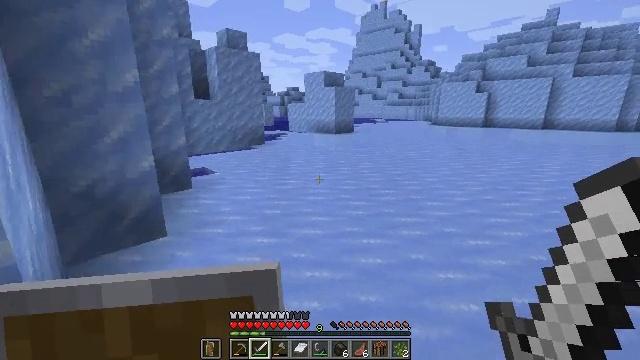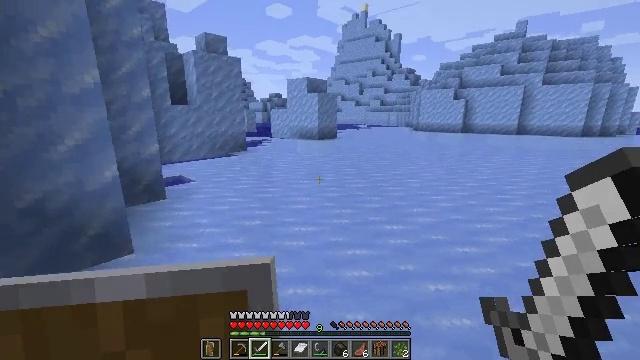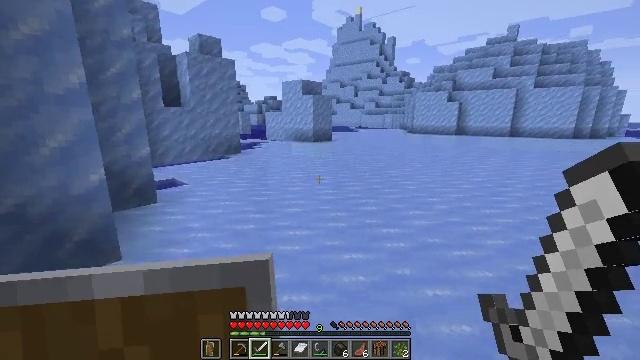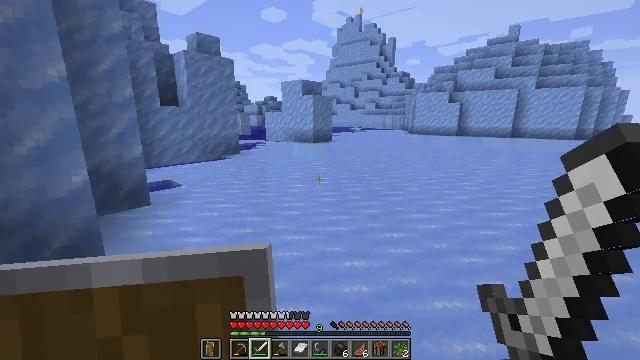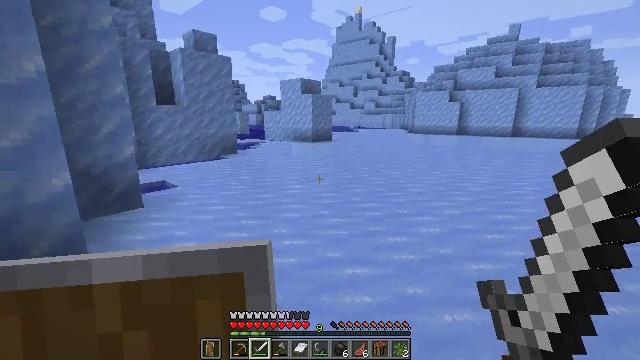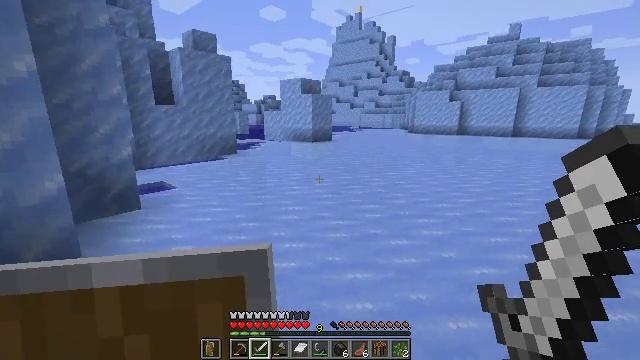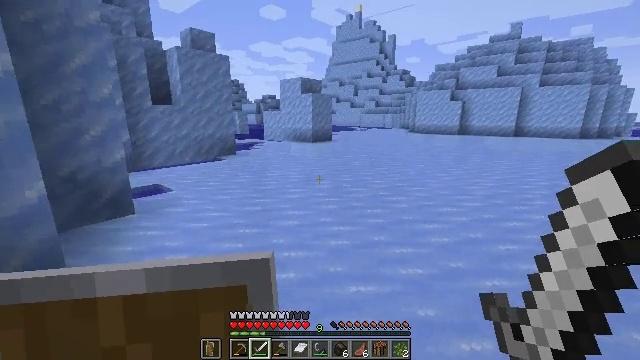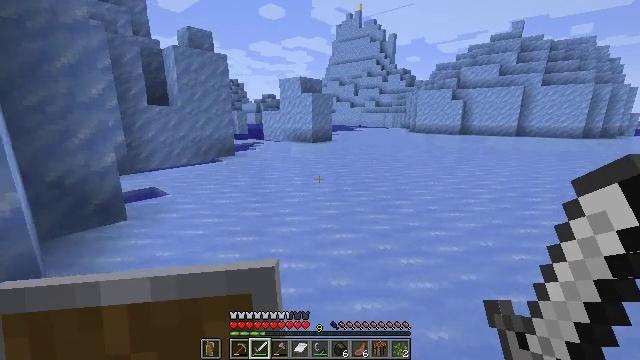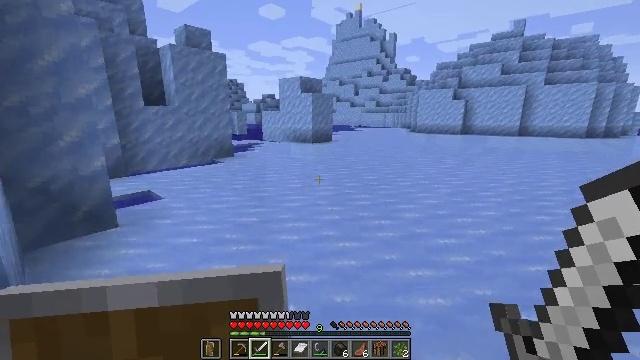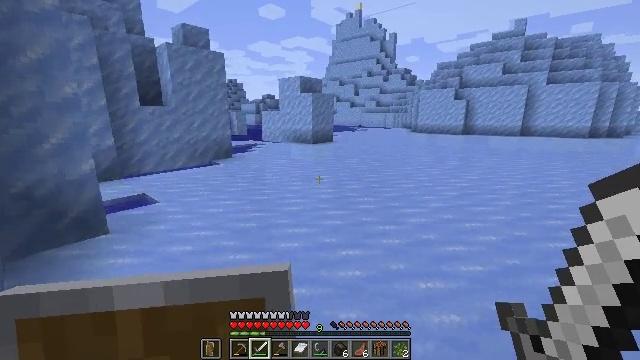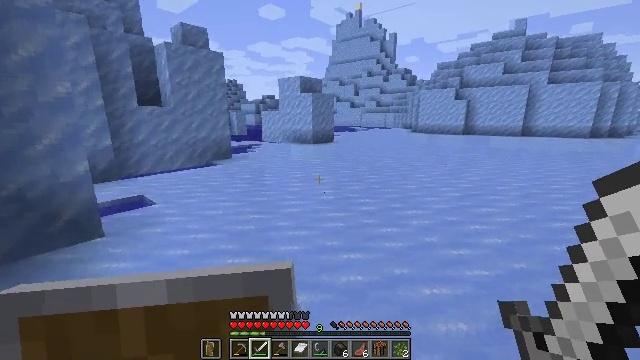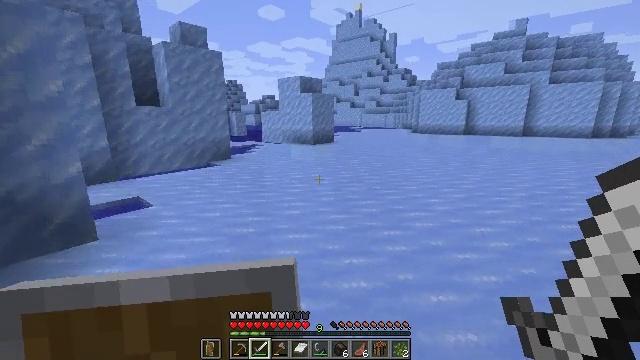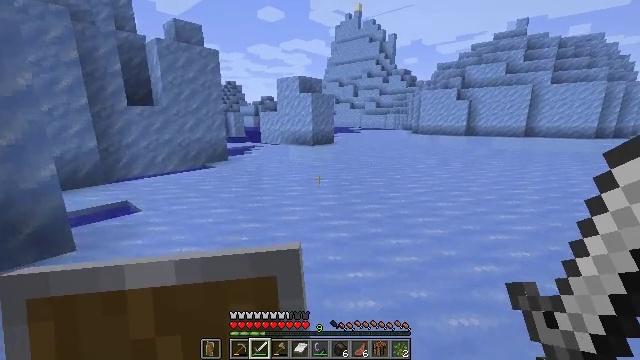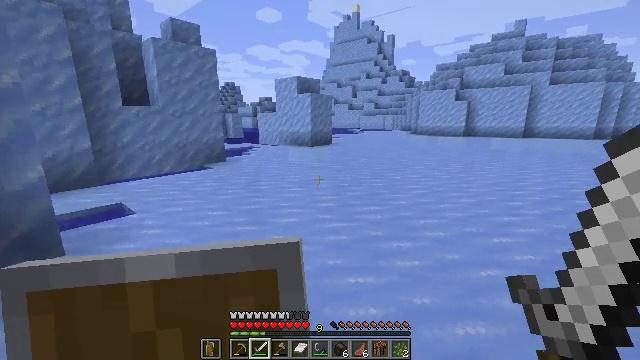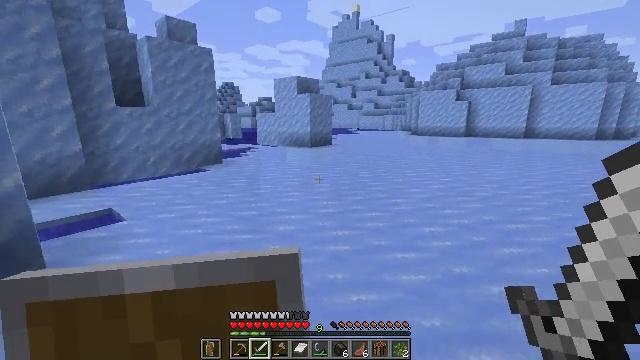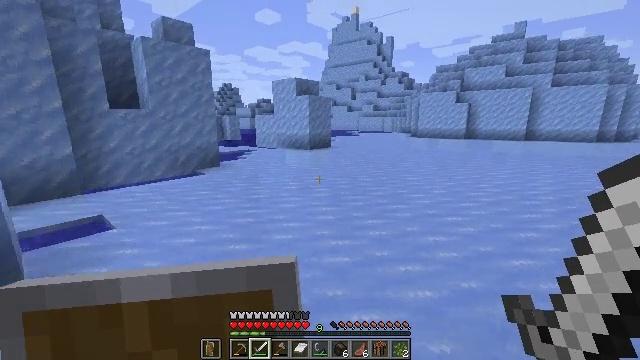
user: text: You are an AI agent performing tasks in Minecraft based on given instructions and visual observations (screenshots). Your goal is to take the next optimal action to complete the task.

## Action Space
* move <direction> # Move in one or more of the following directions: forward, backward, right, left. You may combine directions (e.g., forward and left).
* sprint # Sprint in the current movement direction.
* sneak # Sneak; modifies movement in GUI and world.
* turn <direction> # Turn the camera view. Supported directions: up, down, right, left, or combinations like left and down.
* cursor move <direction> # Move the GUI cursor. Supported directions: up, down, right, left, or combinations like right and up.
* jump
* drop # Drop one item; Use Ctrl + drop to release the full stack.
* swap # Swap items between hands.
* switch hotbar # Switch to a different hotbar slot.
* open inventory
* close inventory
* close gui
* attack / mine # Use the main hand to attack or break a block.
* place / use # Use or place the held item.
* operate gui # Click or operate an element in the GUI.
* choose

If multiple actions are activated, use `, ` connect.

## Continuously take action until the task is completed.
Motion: motion action
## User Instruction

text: Collect packed ice using a pickaxe.
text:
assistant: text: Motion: move forward, turn right and up
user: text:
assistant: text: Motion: move forward, turn right
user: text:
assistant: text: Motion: move forward
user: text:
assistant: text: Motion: move forward
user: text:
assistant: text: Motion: move forward
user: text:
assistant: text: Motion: move forward
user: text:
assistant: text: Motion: move forward
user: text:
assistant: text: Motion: move forward
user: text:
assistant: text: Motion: move forward
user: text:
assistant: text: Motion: move forward
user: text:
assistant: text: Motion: move forward
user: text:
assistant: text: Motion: move forward
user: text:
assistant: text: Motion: move forward
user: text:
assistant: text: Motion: move forward
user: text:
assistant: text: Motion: move forward
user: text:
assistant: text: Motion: move forward
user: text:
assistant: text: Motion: move forward
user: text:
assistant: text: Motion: move forward, turn up
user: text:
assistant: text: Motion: move forward, turn up
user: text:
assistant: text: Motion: move forward, turn up
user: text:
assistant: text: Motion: move forward, turn up
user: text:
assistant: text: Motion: move forward
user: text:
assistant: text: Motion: move forward, turn up
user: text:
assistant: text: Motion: move forward
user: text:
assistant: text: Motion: move forward
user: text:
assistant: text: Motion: move forward
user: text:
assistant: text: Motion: move forward
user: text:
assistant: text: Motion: move forward
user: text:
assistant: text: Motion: move forward
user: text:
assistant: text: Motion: move forward